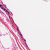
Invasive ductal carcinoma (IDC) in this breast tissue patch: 0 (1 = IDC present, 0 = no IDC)